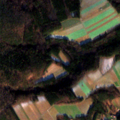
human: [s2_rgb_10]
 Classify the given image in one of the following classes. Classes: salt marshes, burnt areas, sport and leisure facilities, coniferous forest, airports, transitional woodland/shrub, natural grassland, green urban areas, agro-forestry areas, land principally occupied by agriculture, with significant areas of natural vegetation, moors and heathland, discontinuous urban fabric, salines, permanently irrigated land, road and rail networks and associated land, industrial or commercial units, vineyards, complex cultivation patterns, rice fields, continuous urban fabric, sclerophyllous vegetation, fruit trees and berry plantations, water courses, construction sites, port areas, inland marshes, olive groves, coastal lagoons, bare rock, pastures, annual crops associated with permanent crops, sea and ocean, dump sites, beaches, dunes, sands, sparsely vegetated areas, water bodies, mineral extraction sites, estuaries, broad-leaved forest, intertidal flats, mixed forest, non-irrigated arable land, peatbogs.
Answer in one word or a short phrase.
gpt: non-irrigated arable land, complex cultivation patterns, coniferous forest, mixed forest